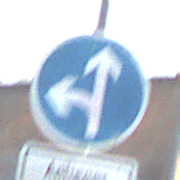
Verkehrszeichen: VorgeschriebeneFahrtrichtungGeradeausOderLinks
Zusatzzeichen unten: PersonengruppenFrei2
Umgebung: Outdoor, Suburban
Tageszeit: MorningAfternoon
Wetter: PartlyCloudy
Licht: Natural
Jahreszeit: NotSpecified
Kontrast: HighContrast